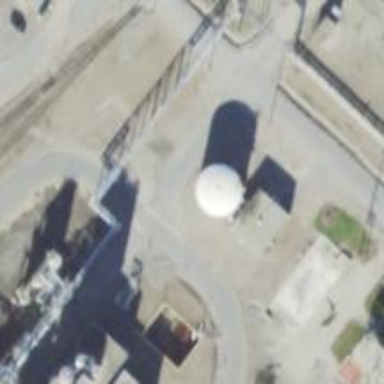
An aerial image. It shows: Storage tank with man-made structure.